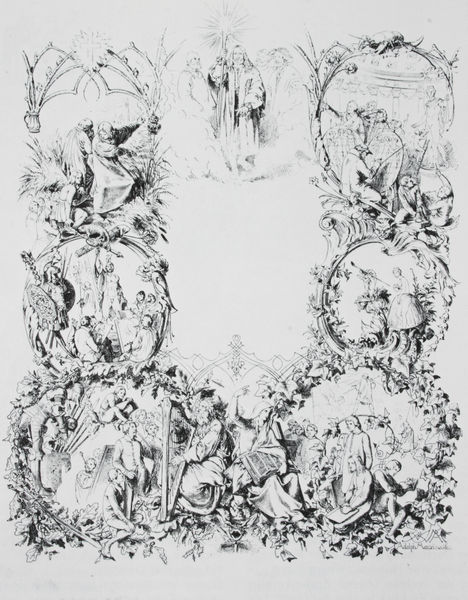
Titel: Titeleinfassung zu Graf Athanasius Raczynski: Geschichte der neueren deutschen Kunst, Bd. 3, Berlin 1841
Künstler: Adolph Menzel
Standort: Berlin
Institution: Staatliche Museen zu Berlin, Kupferstichkabinett
Schlagwörter: gott, himmel, laub, mann, weiß, frauen, menschen, blumen, frau, grau, hell, kleid, licht, männer, schwarz, skizze, tisch, zeichnung, wiese, ball, ornament, tanz, bart, barock, bibel, blass, geschichte, mensch, rahmen, sonne, haare, kutte, mantel, personen, blatt, girlande, zart, rund, szenerie, engel, ranken, bogen, stab, graphik, figuren, floral, ornamente, verzierung, kerze, maler, leuchter, leuchten, schild, buch, kreuz, religion, stern, strahlen, druck, schwarz-weiß, stich, soldat, kreise, leinwand, allegorie, entwurf, kranz, künste, rüstung, ranke, diffus, efeu, mensche, zeichnen, christus, jesus, jesus christus, blattwerk, segen, erscheinung, blumenranken, kränze, laute, dürer, winden, harfe, jünger, reigen, geweih, heilig, maria, kitschig, welt, szenen, auferstehung, pilz, rocaille, situationen, maerchen, heiligenstab, textverzierung, texteinrahmung, lichtstab